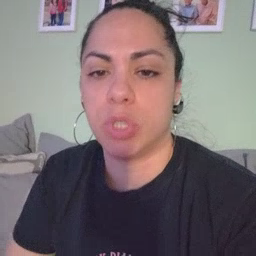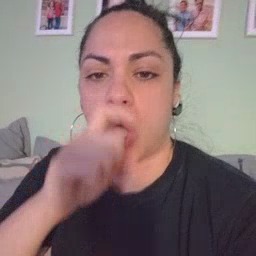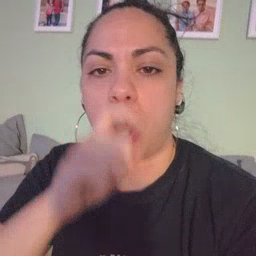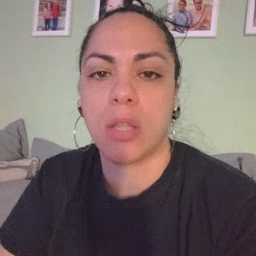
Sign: doll